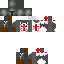
A male knight skin with dark skin, wearing brown helmet dressed in a red armor chest and brown robe bottom, featuring a closed mouth.